Interaction volume radius: 10 \u00c5
Interaction volume height: 10 \u00c5
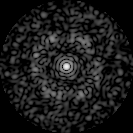
Disorder parameter: 0.8278